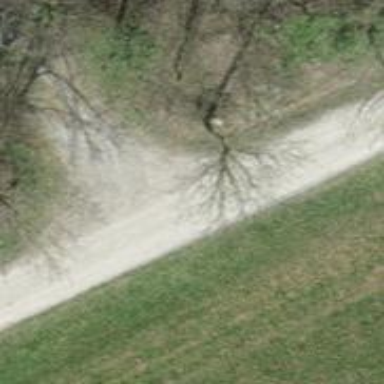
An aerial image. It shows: Gravel track.